Field crop: maize
Growth stage: 2
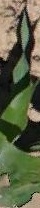
Species: maize